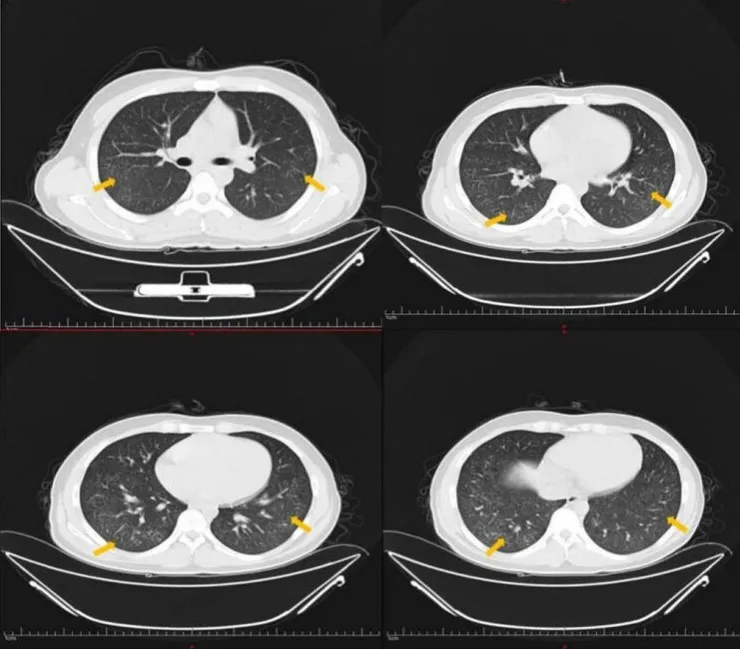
Diffuse miliary nodules in both lungs were observed on chest CT.
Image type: radiology (ct)